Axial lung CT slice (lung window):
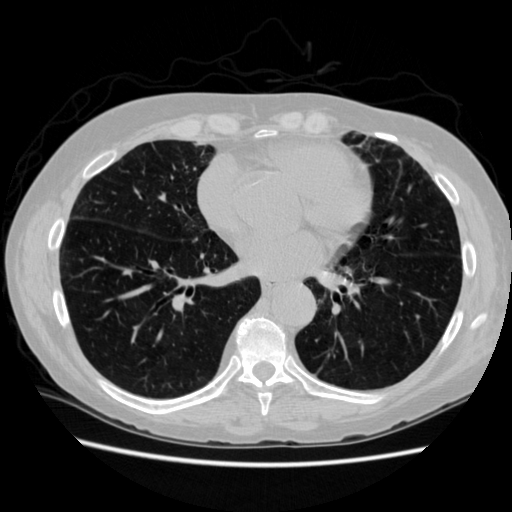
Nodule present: no